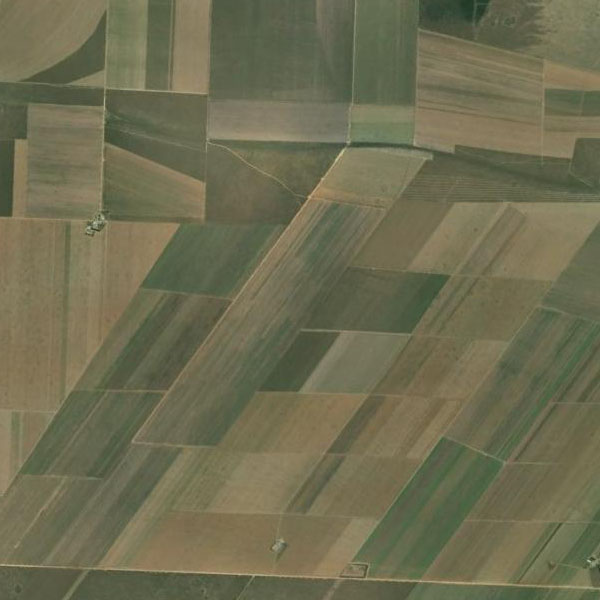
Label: Farmland